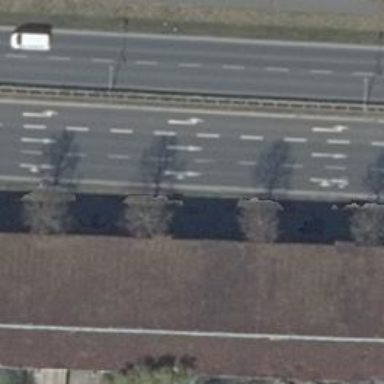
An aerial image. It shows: Avenue lined with deciduous broadleaved trees.